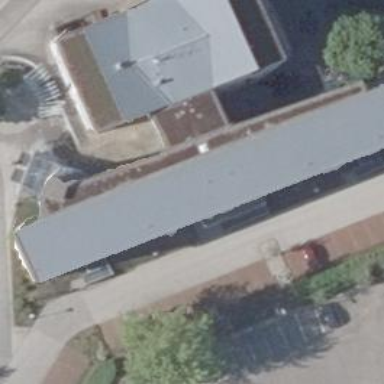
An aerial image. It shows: School building.